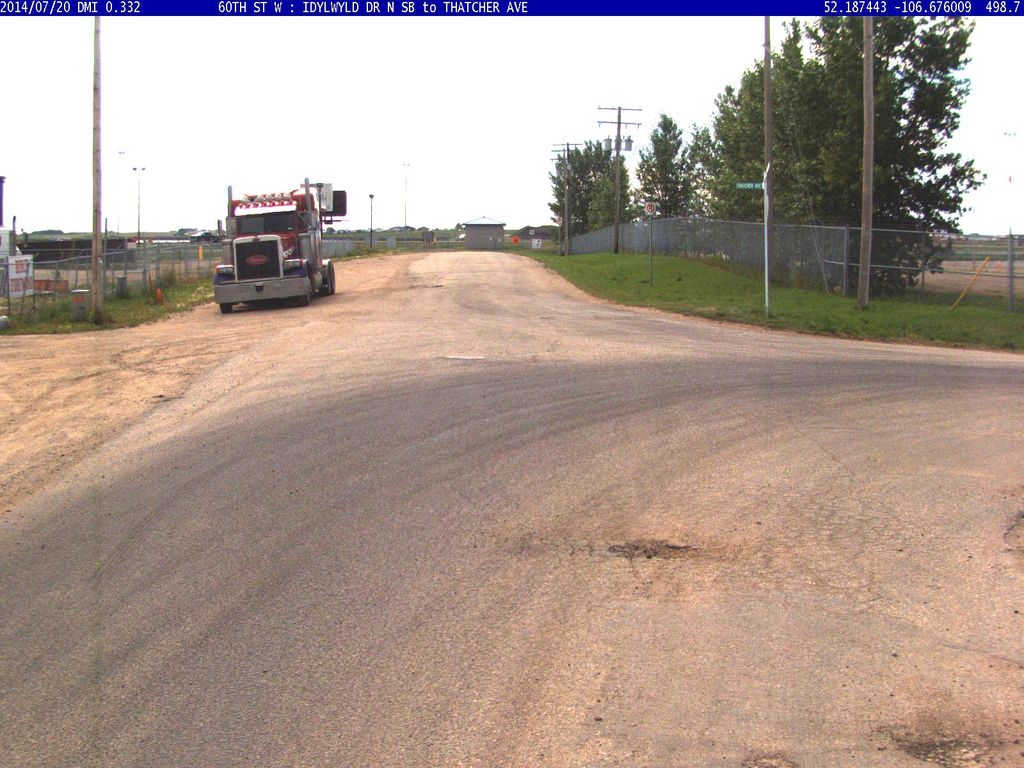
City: saskatoon